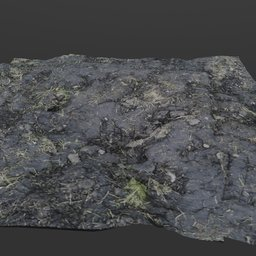
Label: nature